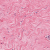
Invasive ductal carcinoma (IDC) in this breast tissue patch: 0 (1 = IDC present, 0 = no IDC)